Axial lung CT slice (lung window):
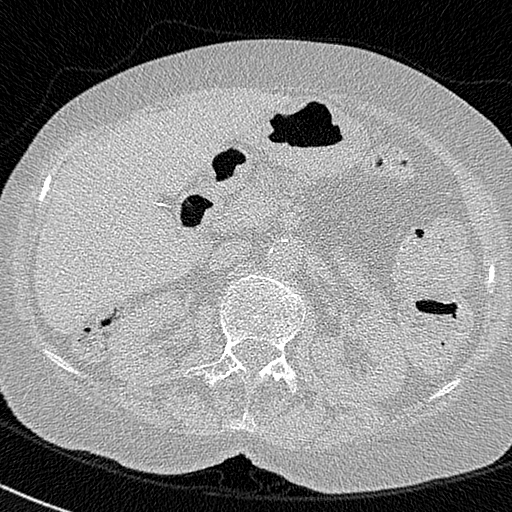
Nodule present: no